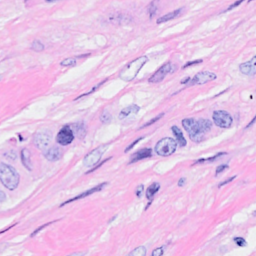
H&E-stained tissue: Breast